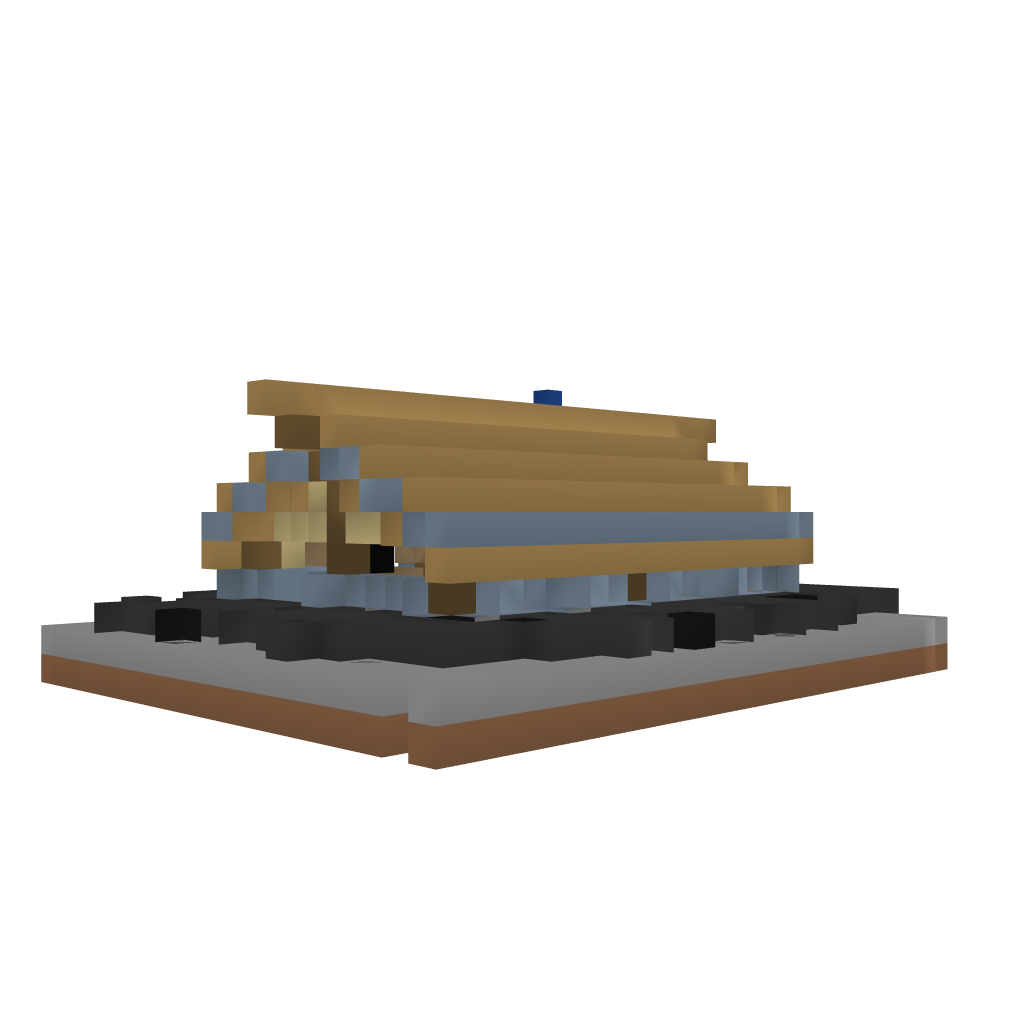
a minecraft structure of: Small Medieval Barn